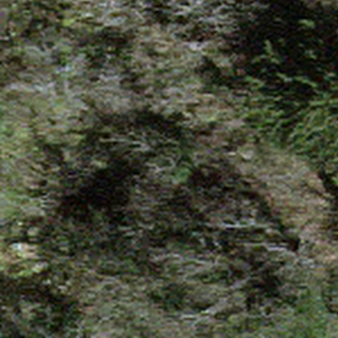
Label: other